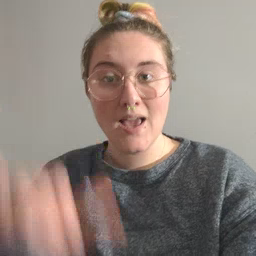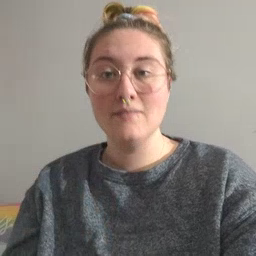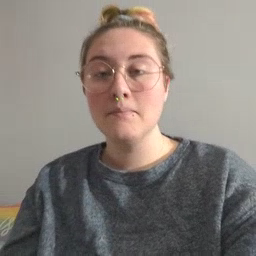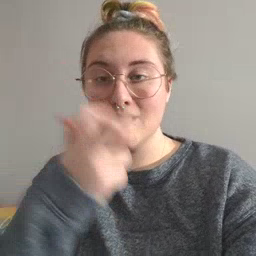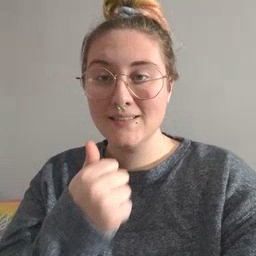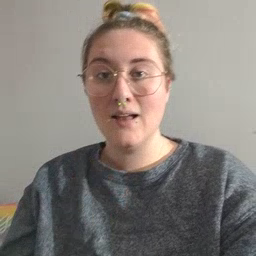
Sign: pizza